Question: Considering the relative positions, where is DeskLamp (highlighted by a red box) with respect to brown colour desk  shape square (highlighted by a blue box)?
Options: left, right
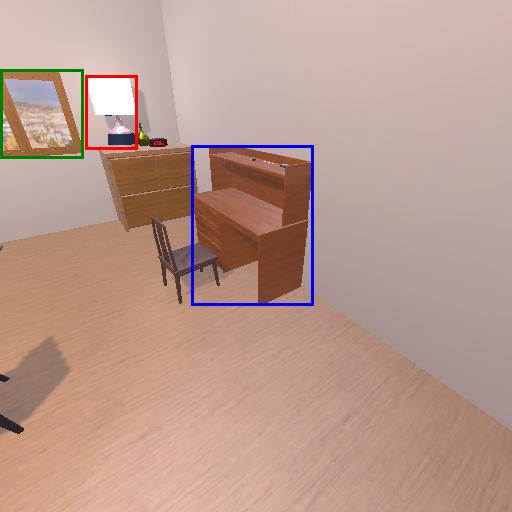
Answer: left